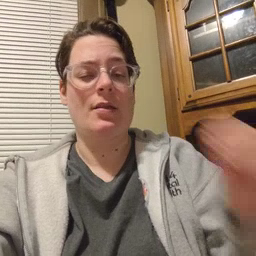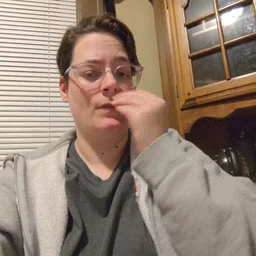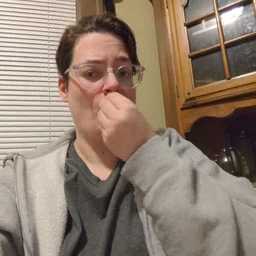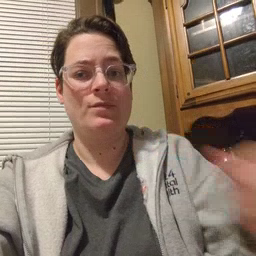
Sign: flower